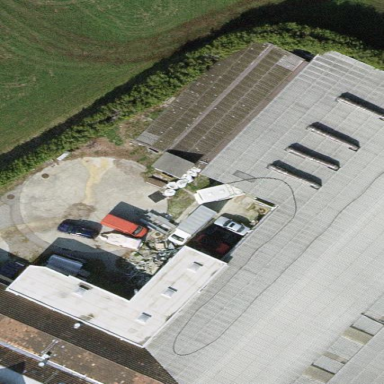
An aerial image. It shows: Part of building with flat white roof.